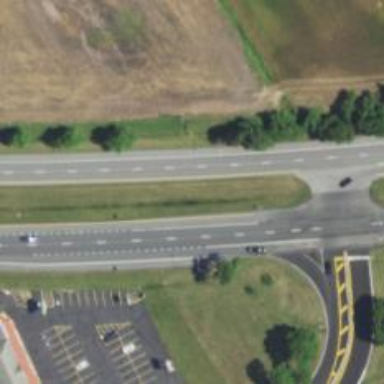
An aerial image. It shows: This image shows trunk highway that functions as expressway.